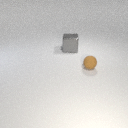
large gray metal cube behind small brown rubber sphere